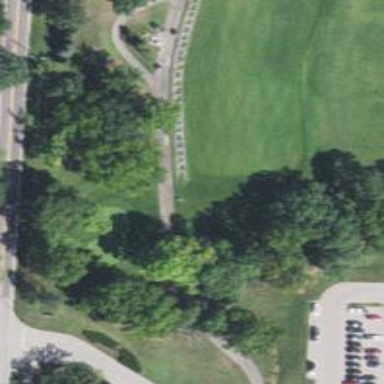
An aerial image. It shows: Service road with high-quality grade1 tracktype. It resembles golf cart path.